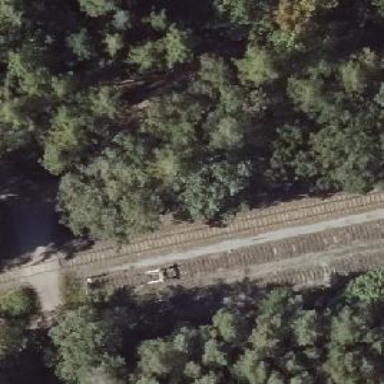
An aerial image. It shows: Railway siding with rails.